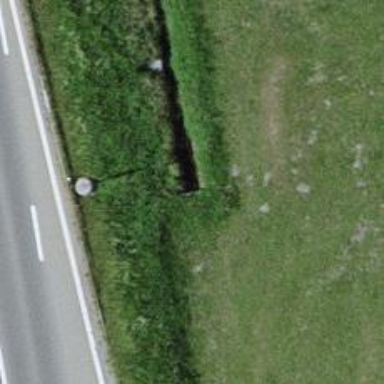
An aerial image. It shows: Retaining wall.